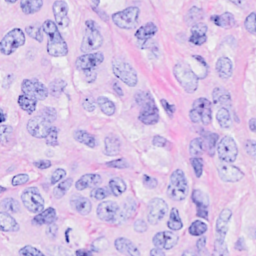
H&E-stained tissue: Breast